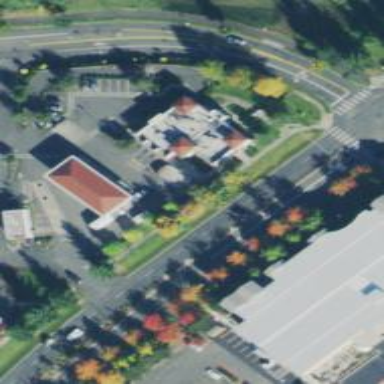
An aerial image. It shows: Convenience shop.